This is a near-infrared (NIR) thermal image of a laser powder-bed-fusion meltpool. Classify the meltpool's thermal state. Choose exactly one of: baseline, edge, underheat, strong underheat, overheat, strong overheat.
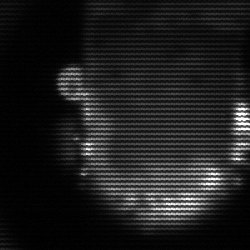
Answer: baseline